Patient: sex M, age 65
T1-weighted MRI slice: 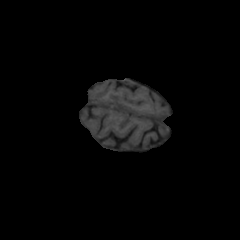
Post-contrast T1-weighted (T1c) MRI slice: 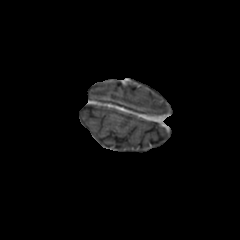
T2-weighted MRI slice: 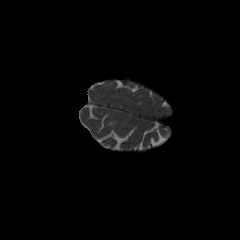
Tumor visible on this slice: no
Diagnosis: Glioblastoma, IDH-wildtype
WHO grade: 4